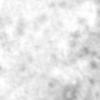
Label: no_change